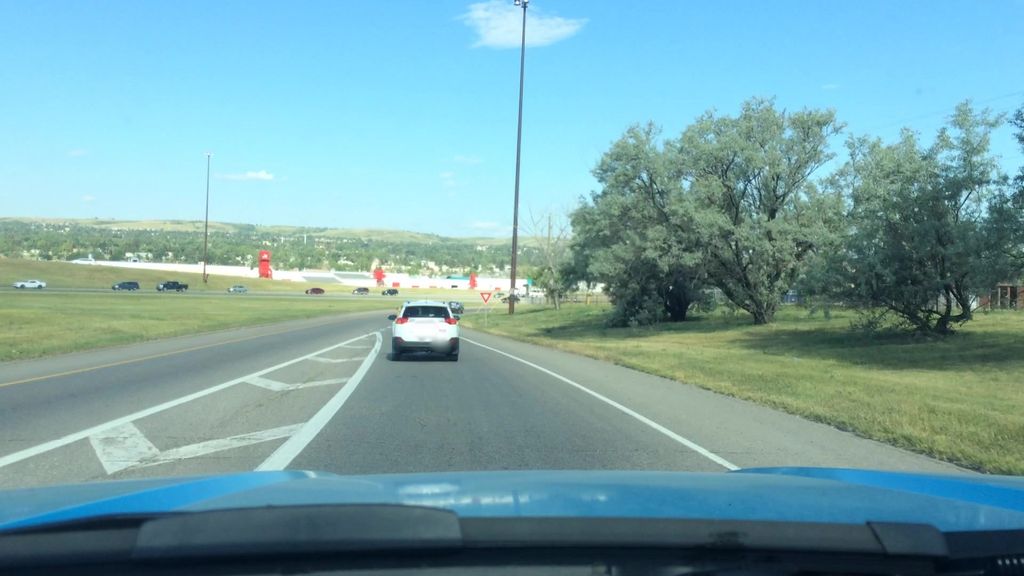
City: calgary